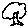
Label: tree